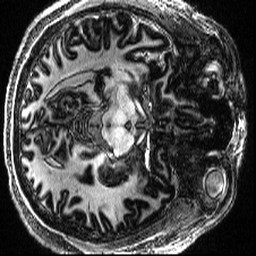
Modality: T1w
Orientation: axial
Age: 32
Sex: male
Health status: healthy
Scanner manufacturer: siemens
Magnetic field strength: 7 T
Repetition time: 4.3 s
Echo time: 0.00227 s